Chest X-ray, PA view. Patient: 25 years old, sex M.
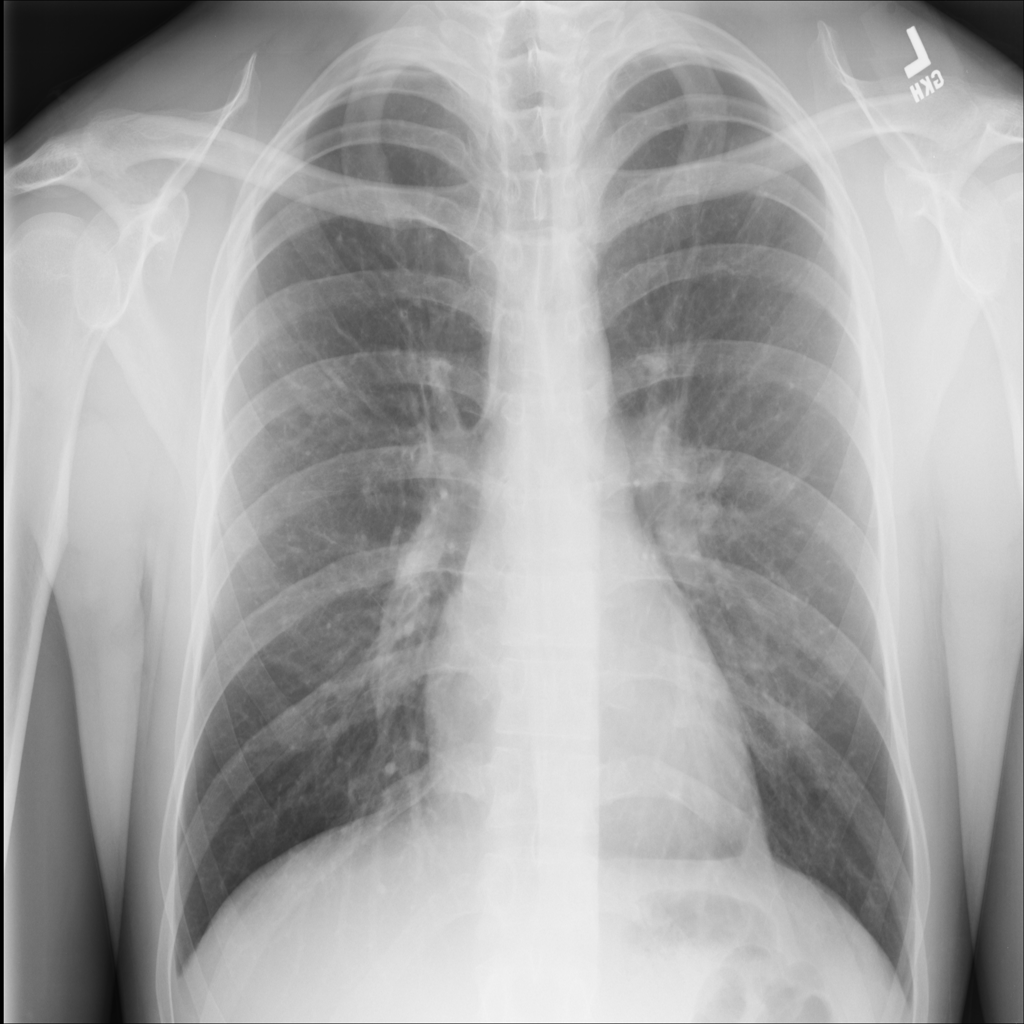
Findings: No Finding